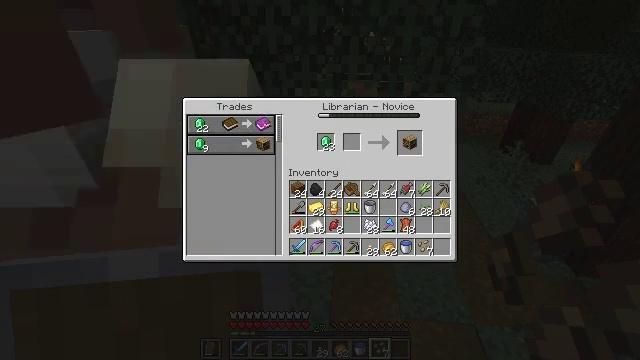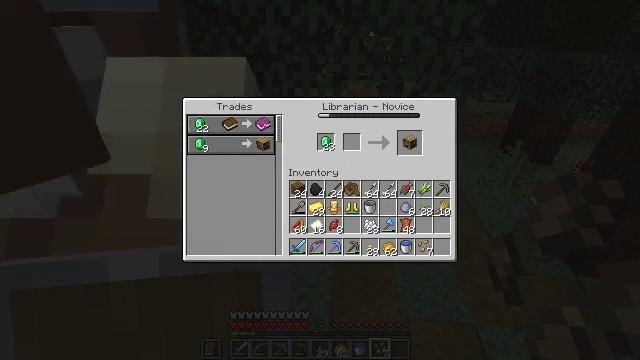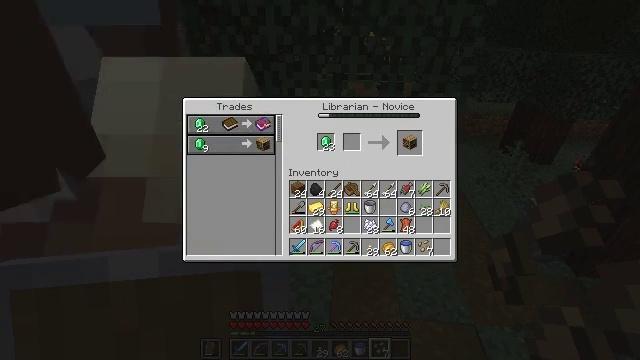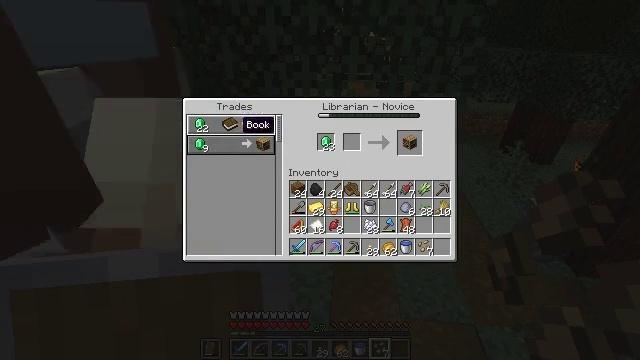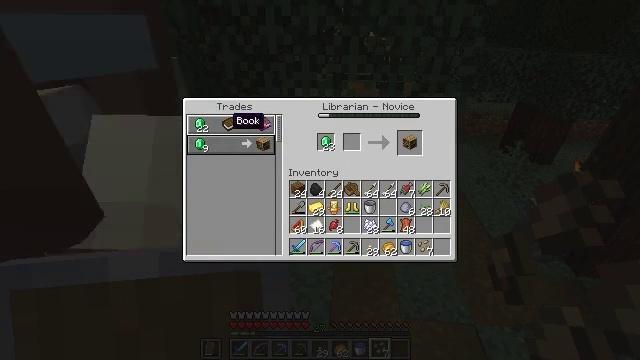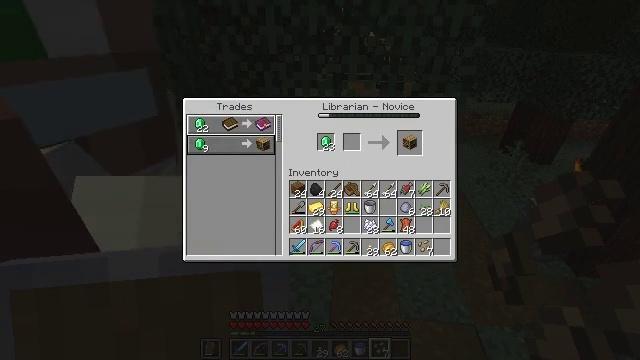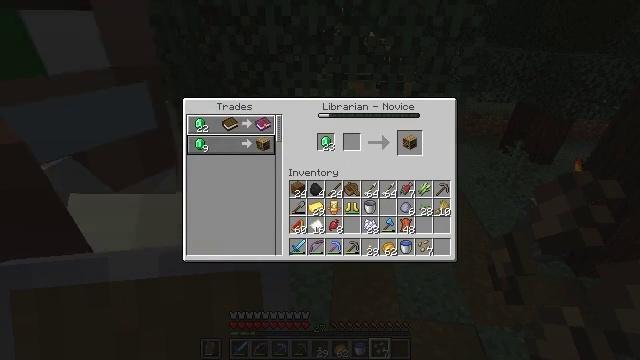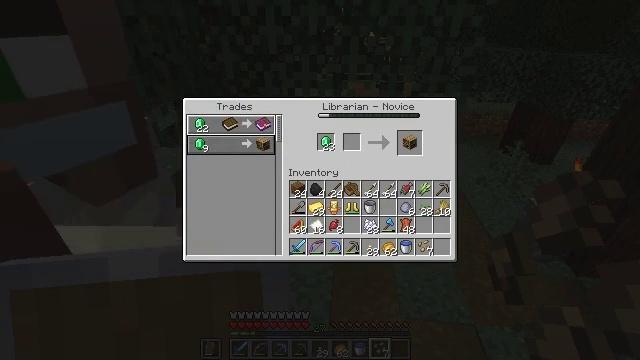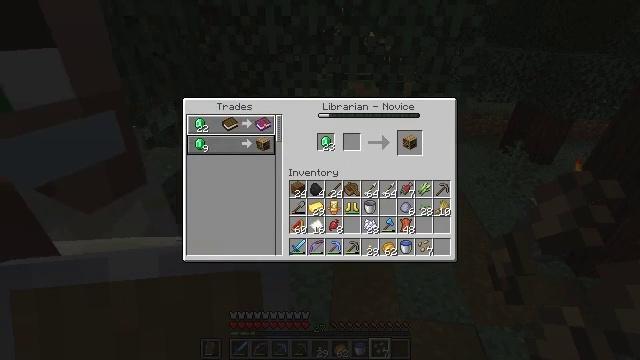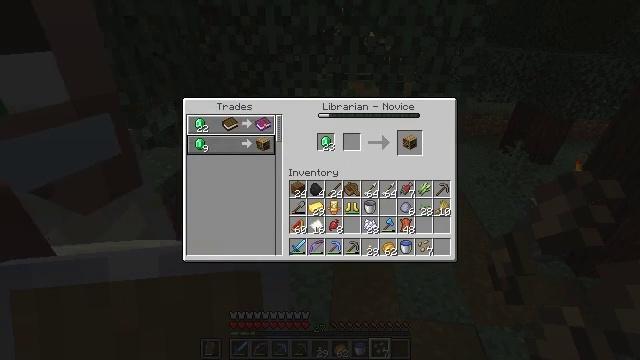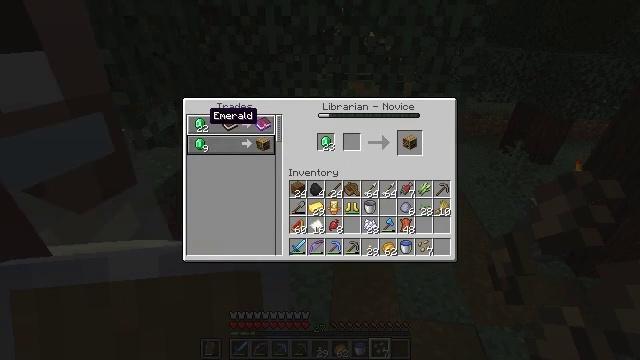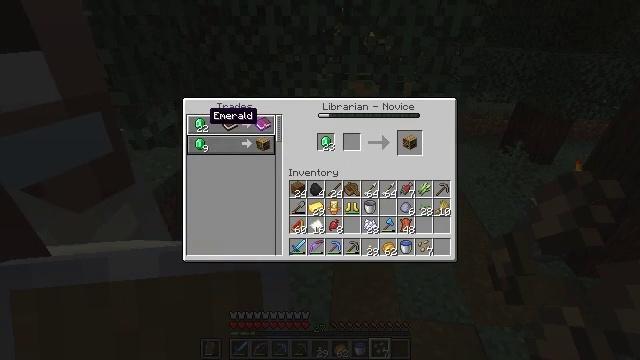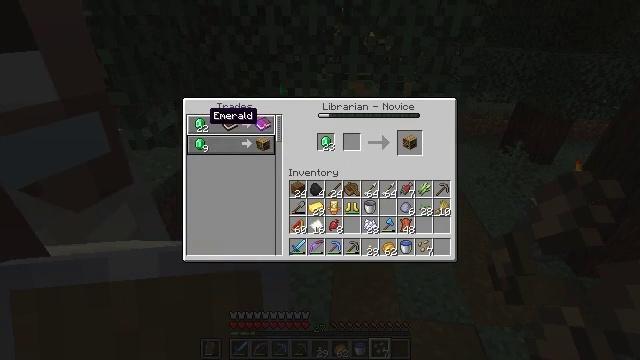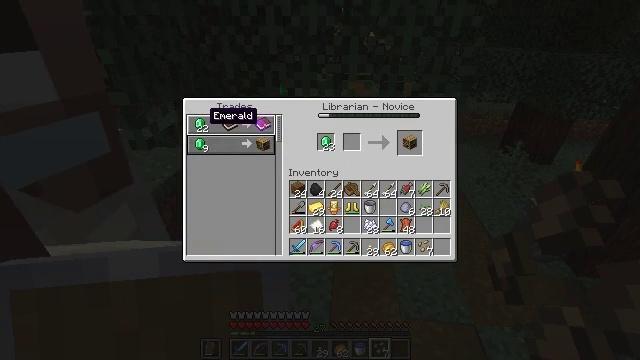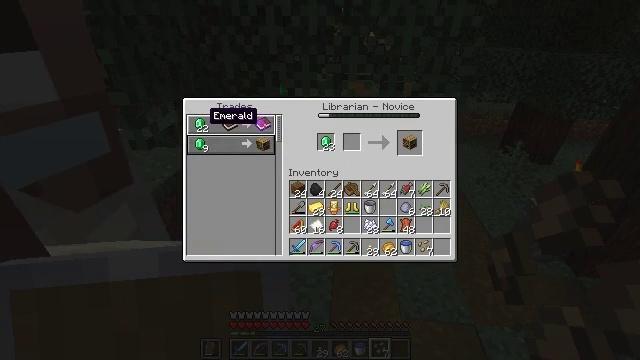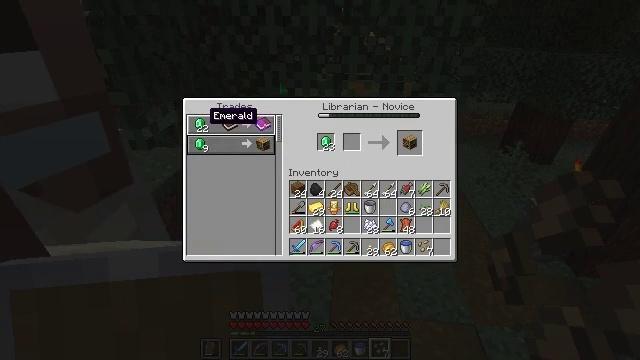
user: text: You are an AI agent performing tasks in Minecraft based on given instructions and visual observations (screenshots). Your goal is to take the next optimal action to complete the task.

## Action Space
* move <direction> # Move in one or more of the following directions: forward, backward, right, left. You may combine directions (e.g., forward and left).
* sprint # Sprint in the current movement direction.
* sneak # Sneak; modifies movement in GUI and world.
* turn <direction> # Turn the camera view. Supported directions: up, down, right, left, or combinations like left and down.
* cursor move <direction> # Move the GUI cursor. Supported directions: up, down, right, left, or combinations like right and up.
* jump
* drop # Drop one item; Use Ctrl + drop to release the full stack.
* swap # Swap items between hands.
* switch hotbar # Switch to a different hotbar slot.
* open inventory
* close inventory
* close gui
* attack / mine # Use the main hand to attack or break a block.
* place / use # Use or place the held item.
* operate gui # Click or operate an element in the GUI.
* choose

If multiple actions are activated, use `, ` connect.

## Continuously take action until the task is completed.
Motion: motion action
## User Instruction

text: Collect paper and leather to make a book.
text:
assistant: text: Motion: cursor move left
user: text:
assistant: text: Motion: cursor move left and up
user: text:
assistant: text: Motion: cursor move left
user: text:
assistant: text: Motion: cursor move left
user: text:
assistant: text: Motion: cursor move left and up
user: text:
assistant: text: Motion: operate gui
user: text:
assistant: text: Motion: operate gui
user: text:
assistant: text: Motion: no_op
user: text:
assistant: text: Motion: no_op
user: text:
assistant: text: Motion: cursor move left
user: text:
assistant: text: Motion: operate gui
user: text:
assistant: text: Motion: operate gui
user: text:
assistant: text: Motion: operate gui
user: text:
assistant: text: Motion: operate gui
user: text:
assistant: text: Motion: no_op
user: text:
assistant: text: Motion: no_op
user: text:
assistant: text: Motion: no_op
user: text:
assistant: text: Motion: no_op
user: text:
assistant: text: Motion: cursor move right
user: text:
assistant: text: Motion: no_op
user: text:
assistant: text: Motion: no_op
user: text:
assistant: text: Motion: cursor move right
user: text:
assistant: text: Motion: no_op
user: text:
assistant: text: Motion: no_op
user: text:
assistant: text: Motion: no_op
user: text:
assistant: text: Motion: no_op
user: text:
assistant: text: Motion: cursor move right
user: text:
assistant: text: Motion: no_op
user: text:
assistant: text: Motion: no_op
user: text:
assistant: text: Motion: no_op